Question: My web app creates some pretty long URLs that get shortened when they are viewed in Firebug. This is the same thing that is described here
<URL>
I was wondering if there is a nice way to make those URLs longer. You can see below some google URLs, the first is shortened, the second my mouse is hovering over. It would be nice to make the shortened URLs take up all the whitespace on the first line (esp since i have a big monitor so my window is often very wide)

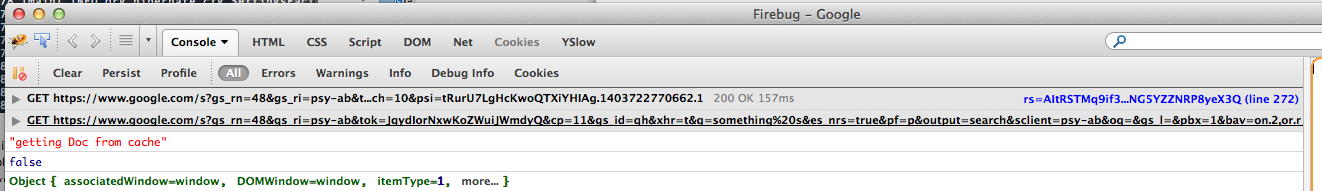
Answer: This is currently (Firebug 2.0.1) <URL> when the URL is longer than 100 characters.
You may <URL> to allow to change that value.